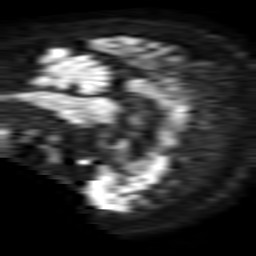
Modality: TRACE
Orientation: sagittal
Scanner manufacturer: philips
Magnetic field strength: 1.5 T
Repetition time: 3.398 s
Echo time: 0.06922 s